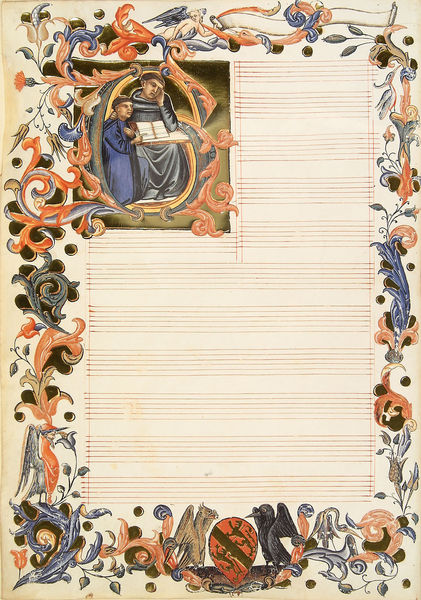
Titel: Codex Squarcialupi
Künstler: Squarcialupi Codex Meister
Institution: Florenz, Bibliotheca Medicea Laurenziana
Schlagwörter: adler, blau, blätter, mann, vogel, grün, blumen, braun, bunt, orange, blüten, rot, ornament, bibel, blatt, gesang, musik, engel, ranken, schrift, linien, dekoration, notenblatt, ornamente, verzierung, punkte, buch, seite, initiale, ranke, buchseite, wappen, schnörkel, mittelalter, mönch, mönche, zeilen, rabe, lilien, vorlage, miniatur, sakral, drache, tonsur, coloriert, spruchband, lineatur, g, buchseie, unbeschrieben, coloriert+